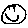
Label: smiley face